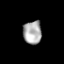
Tissue: prostate
Cell type: T cells
Senescence score: 0.3347
Nuclear area (px): 429
Mean DAPI intensity: 167.601